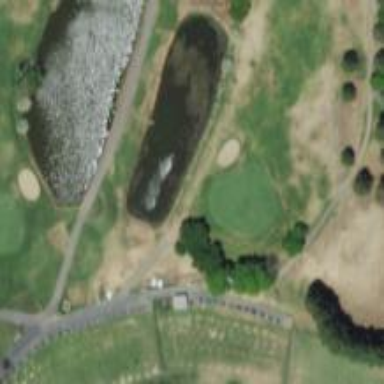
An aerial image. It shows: Footway that doubles as golf path.